Question: I have set my Sendgrid single sender and validate it ( status = verified).
I use SMTP, create my key that i paste in my code (.env file of my app):
MAILER_DSN=sendgrid+smtp://@default
Then i try to test integration in Sendgrid by clicking on button and refresh my localhost/ page (of course the controller's route is "/" and it contains the code using mailer to send a mail as explain in mailer documentation).
On my vue i don't have error code but mail stay in queue status...
Here the screenshot taken of the profiler:

Can someone tell me why my mail stay queued?
Of course the From email address is mine ( the verified one) and the To is anotherone of mine.
Maybe i have to configure something in my outlook mail (the From one) ?
Sendgrid never match the verification, it stay in checking status until message :
Hmm, we haven't seen your email yet.
Please check your code, run it again, then click "Retry".
Thanks for reply,
Regards,
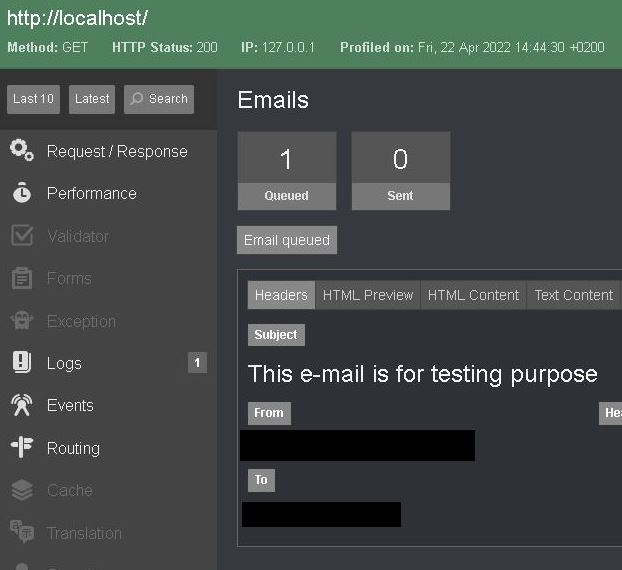
Answer: Yes, thanks you a lot for reply.
Of course all was set as you notify me.
I now have fix my issue, in fact the problem for me with the mail that remains in queued is that the messenger was installed so in asynchronous by default.
I had to add the option message_bus: false in my config/packages/mailer.yaml file not to have the asynchronous option used.
Hopefully this is useful for some people.
add the option message_bus: false in my 'config/packages/mailer.yaml':
'''
framework:
mailer:
dsn: '%env(MAILER_DSN)%'
message_bus: false
'''